Question: When trying to upgrade Windows 64bit Eclipse Kepler SR1 to SR2, I keep getting the following error (for a week now):
'''
An error occurred while collecting items to be installed
session context was:(profile=epp.package.standard, phase=org.eclipse.equinox.internal.p2.engine.phases.Collect, operand=, action=).
No repository found containing: osgi.bundle,org.eclipse.wst.server.preview.adapter,1.1.102.v20130418_1650
No repository found containing: org.eclipse.update.feature,org.eclipse.wst.server_adapters.feature.patch,3.4.2.v20130418_1724-208a7w31241529a2761
'''
I am not behind a proxy. Any idea how to solve this?
The screenshot shows the upgrade I want to perform when chosing "Check for update" in the Eclipse help.
I checked my upgrade repo's and think they are correct, especially the wtp url which is:<URL>

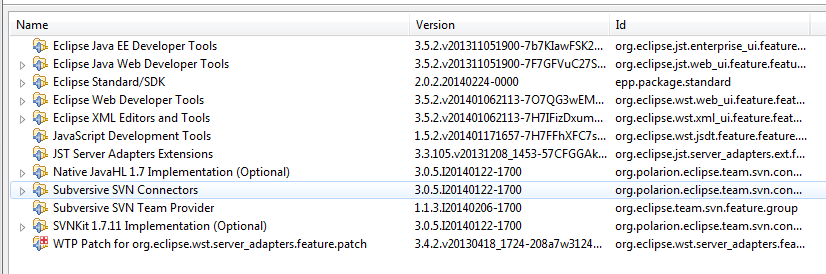
Answer: I solved it by removing unnecessary update repo's, followed by a software update which was performed correctly. After restart I performed another software update, and then the WTP patch was installed correctly.
I am not sure which update respo's I removed precisely, but it was some old wtp patch update, and some webshpere update repo. I am not sure how they got there, and if they were there during a clean installation..